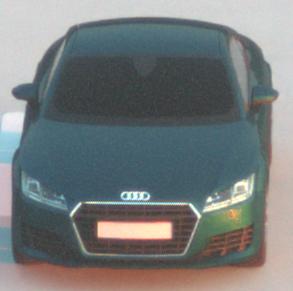
Make: Audi
Model: TT Coupé 1.8 TFSI
Detailed model: TT (8S) Coupé
Model produced from: 2015/08
Model produced until: 2018/06
Doors: 3
Color: blue
Road condition: dry road
Daytime: sunrise or sunset
Contrast: medium contrast